Question: I want to save a list of lists in R so I can come back to it later.
The list contains multiple lists which in turn contain a tidymodel (linear regression lm), 2 Tibbles, and a ggplot.

I don't mind how it's stored I just want to make sure I don't lose it when I tidy my work environment.
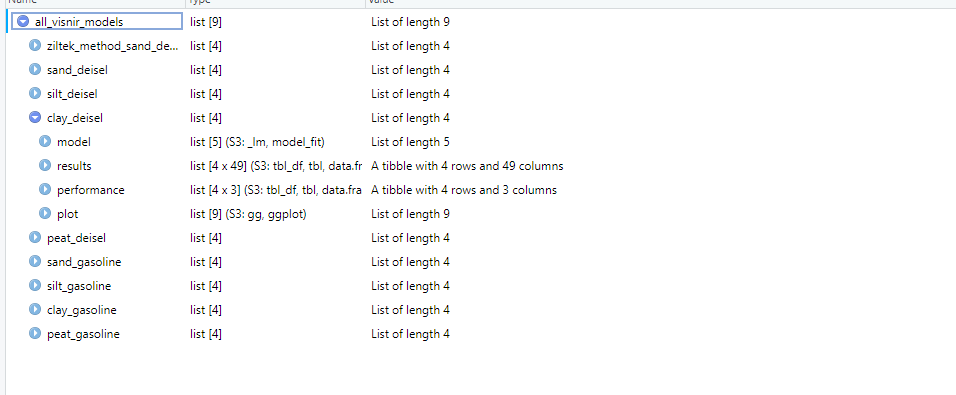
Answer: You can use 'saveRDS()' and 'readRDS()' for lists or any other R objects.
'''
# list
l = list(iris,
'string',
lm(Sepal.Length ~ Sepal.Width, data = iris),
TRUE)
# path
fl = file.path(tempdir(), 'file.rds')
# save & read
saveRDS(l, fl)
readRDS(fl)
'''